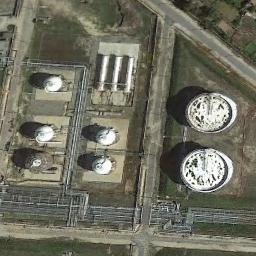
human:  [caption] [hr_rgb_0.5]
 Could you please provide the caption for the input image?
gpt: There is an open space like a Jiugong grid, With a storage tank in each grid .

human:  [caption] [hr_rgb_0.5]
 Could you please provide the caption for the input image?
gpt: There are some roads beside the storage tanks .

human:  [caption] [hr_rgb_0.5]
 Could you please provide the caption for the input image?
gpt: There are many neatly arranged storage tanks and many pipelines in the factory, And there are large lawns in the factory .

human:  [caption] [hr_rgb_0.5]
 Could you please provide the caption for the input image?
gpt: There are big and small white storage tanks on the bare land .

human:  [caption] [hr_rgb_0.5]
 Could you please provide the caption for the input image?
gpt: There are several storage tanks of different sizes on a green meadow .